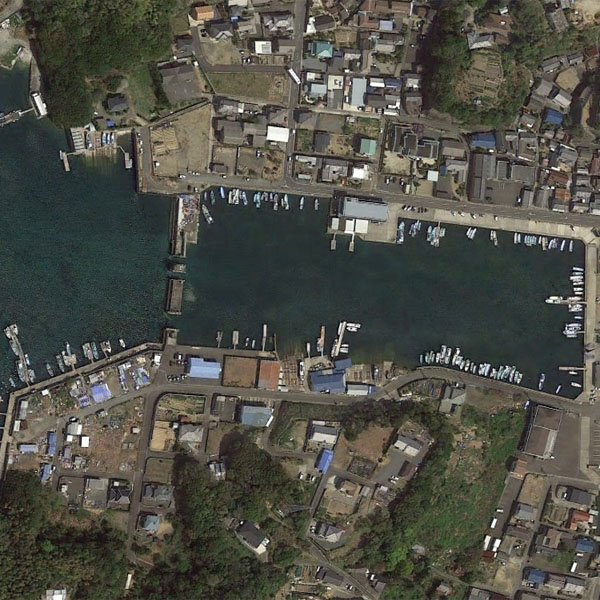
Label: Port